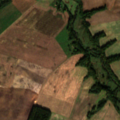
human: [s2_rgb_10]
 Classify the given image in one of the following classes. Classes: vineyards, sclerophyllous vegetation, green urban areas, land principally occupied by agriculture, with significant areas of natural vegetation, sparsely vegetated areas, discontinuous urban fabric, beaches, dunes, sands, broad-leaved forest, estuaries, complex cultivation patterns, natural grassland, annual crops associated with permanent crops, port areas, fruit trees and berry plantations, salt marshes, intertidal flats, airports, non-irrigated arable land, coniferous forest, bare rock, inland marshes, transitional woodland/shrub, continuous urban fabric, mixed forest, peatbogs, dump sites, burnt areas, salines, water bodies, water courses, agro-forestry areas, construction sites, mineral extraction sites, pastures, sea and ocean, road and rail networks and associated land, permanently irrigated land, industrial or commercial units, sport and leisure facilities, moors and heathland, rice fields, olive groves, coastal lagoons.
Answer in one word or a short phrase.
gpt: non-irrigated arable land, land principally occupied by agriculture, with significant areas of natural vegetation, mixed forest